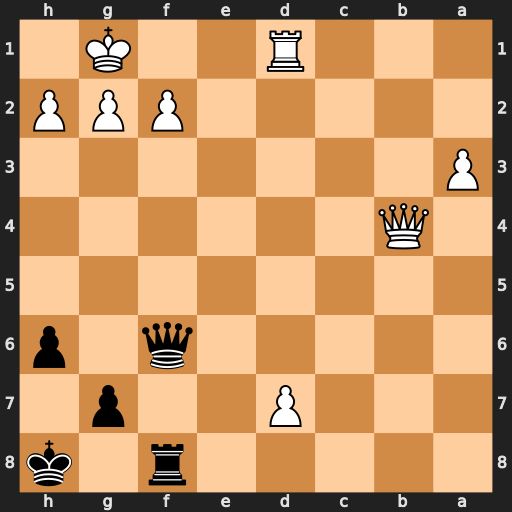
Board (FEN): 5r1k/3P2p1/5q1p/8/1Q6/P7/5PPP/3R2K1
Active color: b
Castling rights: -
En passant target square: -
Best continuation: Qxf2+ Kh1 Qf1+ Rxf1 Rxf1#